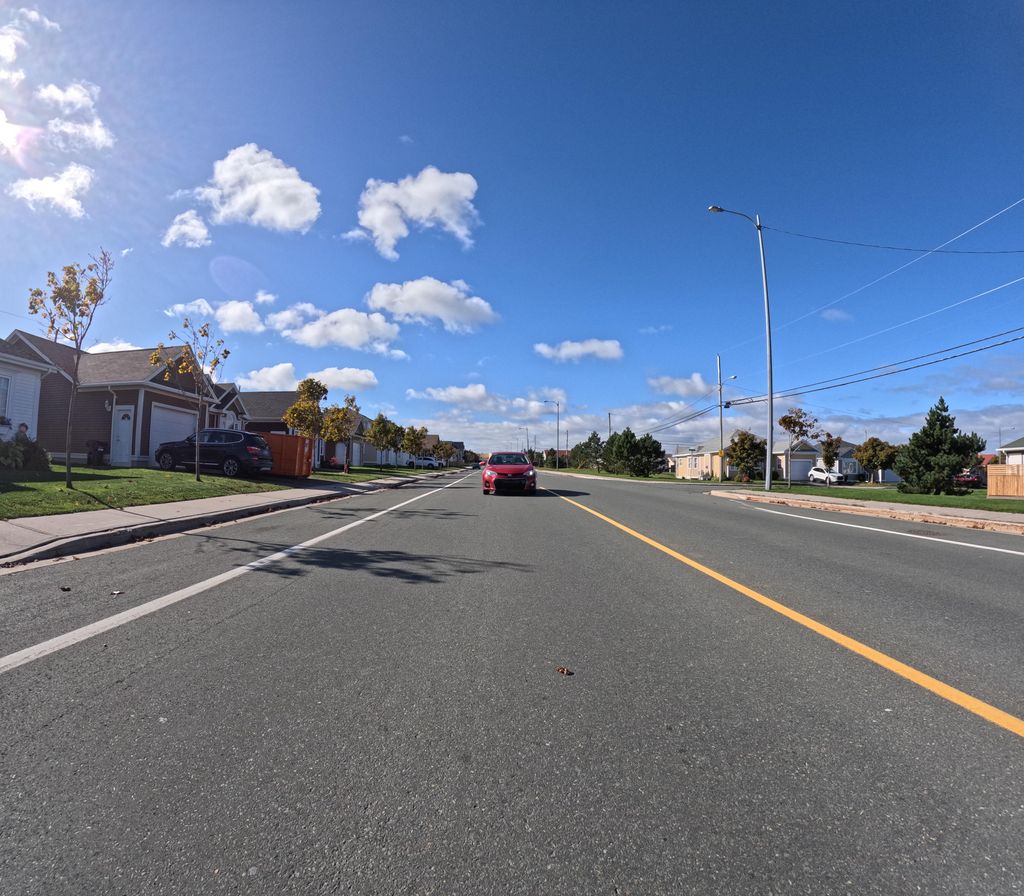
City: st_johns